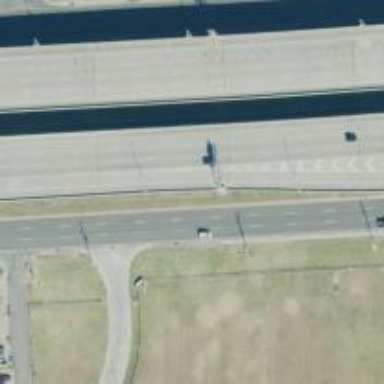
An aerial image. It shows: Motorway junction.